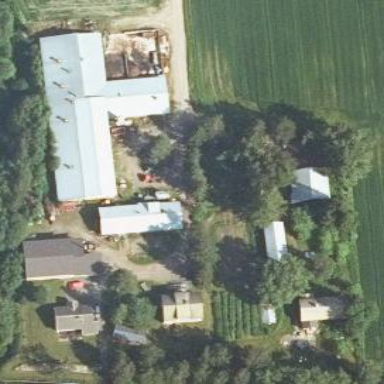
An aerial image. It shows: Farmyard area.